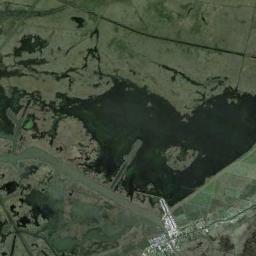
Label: wetland